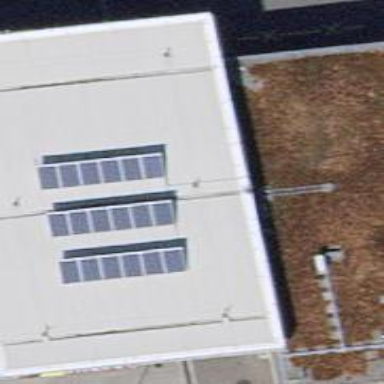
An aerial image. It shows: View of roof of building.